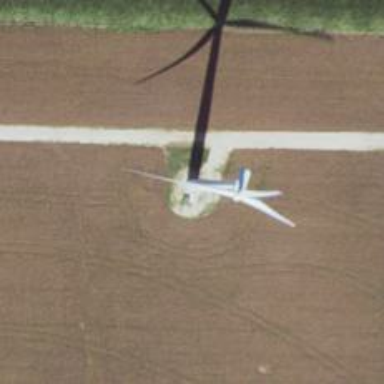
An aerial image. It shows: Wind generator in the form of horizontal axis wind turbine.